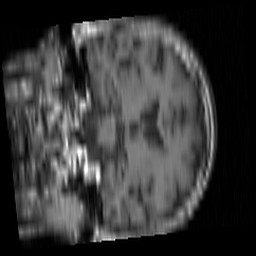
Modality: T1w
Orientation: coronal
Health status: ill
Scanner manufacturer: siemens
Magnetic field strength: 1.5 T
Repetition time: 0.4 s
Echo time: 0.014 s